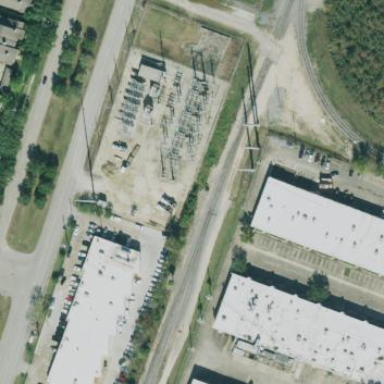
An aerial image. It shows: Outdoor distribution substation protected by fence.